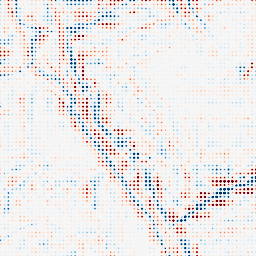
Category: wavelet
Decomposition family: wavelet_reverse_biorthogonal
Decomposition parameters: wavelet: rbio1.3
level: 4
Upsampling method: sinc_blackman
Upsampling parameters: scale: 8
kernel_size: 4
Upsampling scale: 8